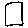
Label: square